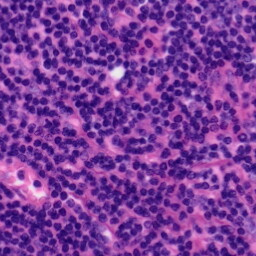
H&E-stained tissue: Tonsil